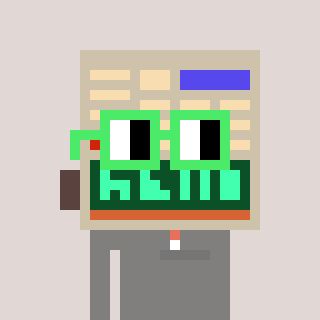
a pixel art character with square light green glasses, a calculator-shaped head and a bluegrey-colored body on a warm background